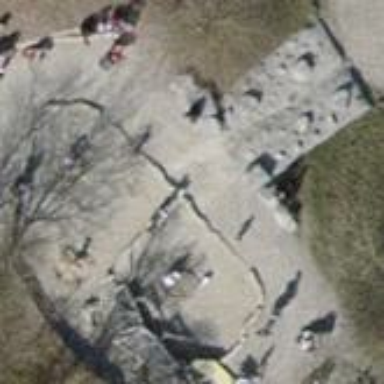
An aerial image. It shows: Sandpit playground with water feature.